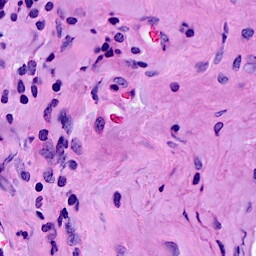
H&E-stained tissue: Breast